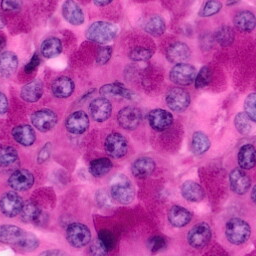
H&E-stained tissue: Pancreatic